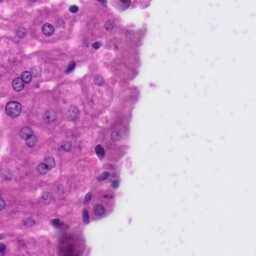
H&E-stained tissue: Liver